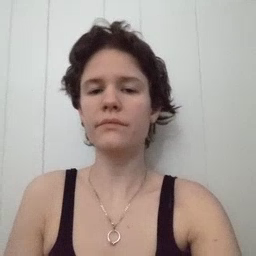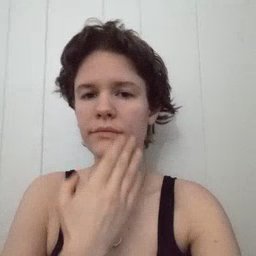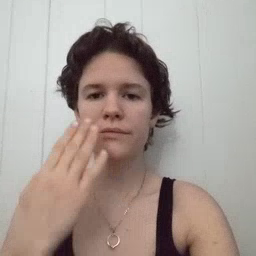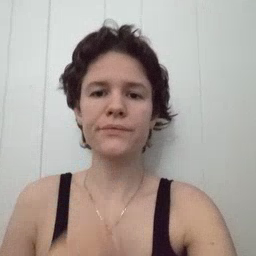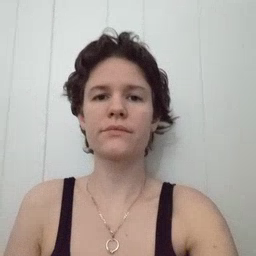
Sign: napkin